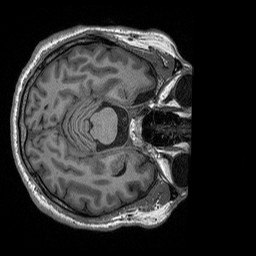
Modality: T1w
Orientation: axial
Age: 56
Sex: male
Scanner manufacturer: siemens
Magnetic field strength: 3 T
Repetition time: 2.4 s
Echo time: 0.00226 s